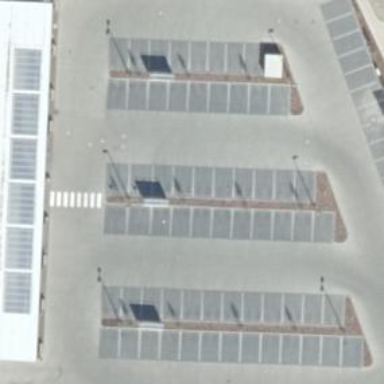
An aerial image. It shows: Motorcycle parking facility.